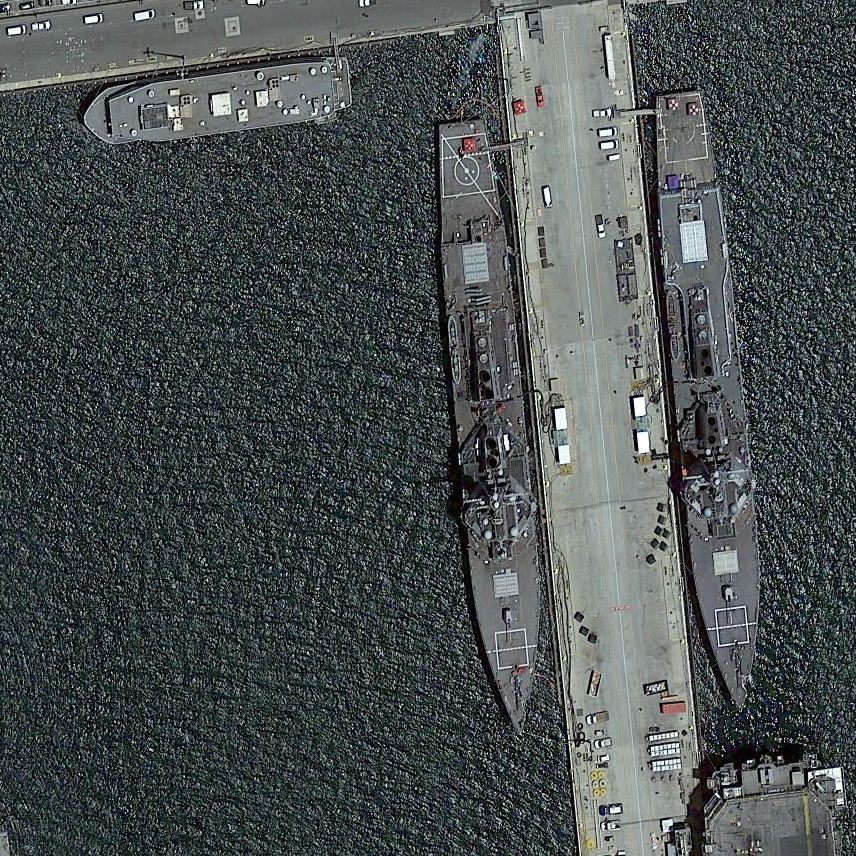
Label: destroyer